Question: I have created a graph datastructure using linked lists. With this code:
'''
typedef struct vertexNode *vertexPointer;
typedef struct edgeNode *edgePointer;
void freeGraph(vertexPointer); /* announce function */
struct edgeNode{
vertexPointer connectsTo;
edgePointer next;
};
struct vertexNode{
int vertex;
edgePointer next;
};
'''
Then I create a graph in which I have 4 nodes, lets say A, B, C and D, where:
A connects to D via B and A connects to D via C. With linked lists I imagine it looks like this:

Finally, I try to free the graph with freeGraph(graph).
'''
void freeEdge(edgePointer e){
if (e != NULL) {
freeEdge(e->next);
freeGraph(e->connectsTo);
free(e);
e = NULL;
}
}
void freeGraph(vertexPointer v){
if (v != NULL) {
freeEdge(v->next);
free(v);
v = NULL;
}
}
'''
That's where valgrind starts complaining with "Invalid read of size 4", "Address 0x41fb0d4 is 4 bytes inside a block of size 8 free'd" and "Invalid free()". Also it says it did 8 mallocs and 9 frees.
I think the problem is that the memory for node D is already freed and then I'm trying to free it again. But I don't see any way to do this right without having to alter the datastructure.
What is the best way to prevent these errors and free the graph correctly, if possible without having to alter the datastructure? Also if there are any other problems with this code, please tell. Thanks!
greets,
semicolon
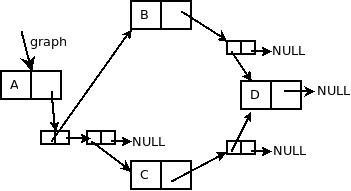
Answer: The lack of knowing all the references makes this a bit difficult. A bit of a hack, but faced with the same issue I would likely use a pointer set (a list of unique values, in this case pointers).
- - - 'graph'
I'm sure there is an elegant recursive solution to this, but faced with the task as stated, this seems doable and not overtly complicated.